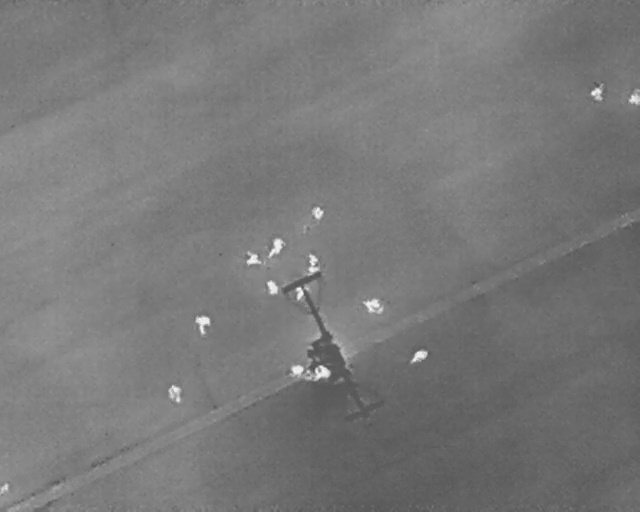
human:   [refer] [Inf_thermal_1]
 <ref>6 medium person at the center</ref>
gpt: <box>[[48, 40, 50, 42, 2], [38, 48, 40, 52, 2], [47, 49, 50, 52, 2], [45, 56, 48, 58, 2], [41, 55, 43, 57, 149], [64, 67, 66, 71, 146]]</box>

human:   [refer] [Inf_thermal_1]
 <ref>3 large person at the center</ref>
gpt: <box>[[41, 47, 44, 49, 35], [30, 61, 33, 65, 2], [57, 57, 59, 61, 6]]</box>

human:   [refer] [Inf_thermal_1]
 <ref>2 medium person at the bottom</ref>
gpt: <box>[[45, 70, 47, 73, 2], [49, 71, 51, 74, 2]]</box>

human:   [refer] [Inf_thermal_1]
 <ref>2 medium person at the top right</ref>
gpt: <box>[[91, 16, 94, 18, 2], [97, 17, 100, 19, 2]]</box>